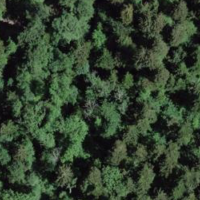
EUNIS habitat code: 44
Species observed at this site:
Asplenium scolopendrium